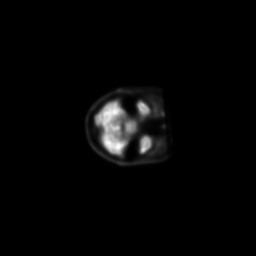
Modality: PET
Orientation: axial
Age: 48
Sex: female
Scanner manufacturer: siemens